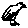
Label: bird